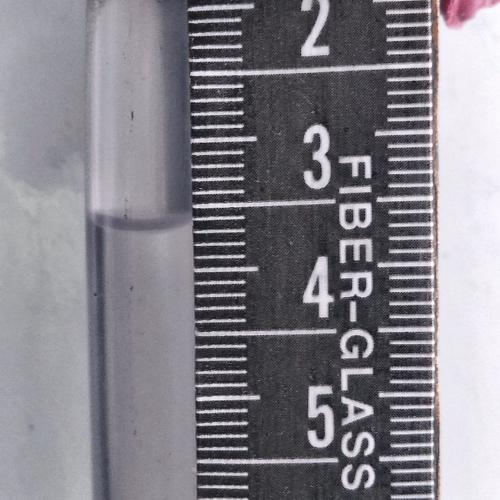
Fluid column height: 3.6 cm